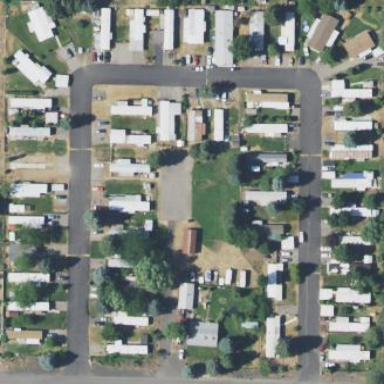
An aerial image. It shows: Residential area designated as trailer park.